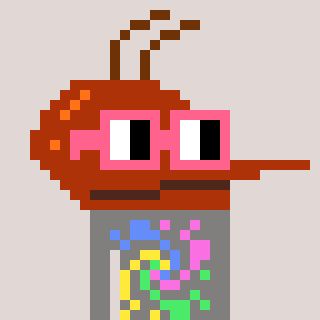
a pixel art character with square pink glasses, a mosquito-shaped head and a bluegrey-colored body on a warm background